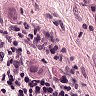
Metastatic tissue present: yes